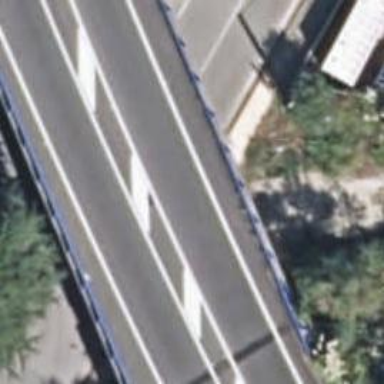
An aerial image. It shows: Motorway bridge with asphalt surface.